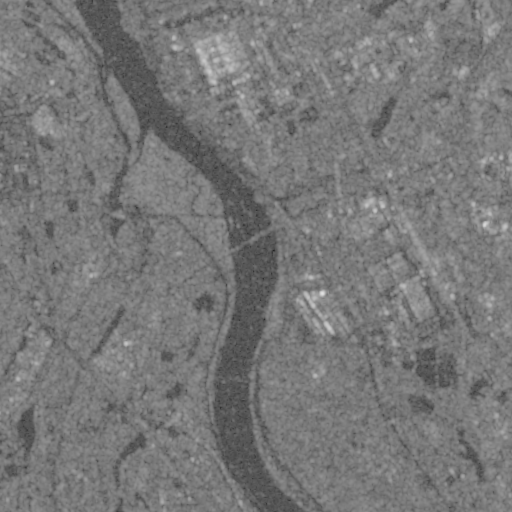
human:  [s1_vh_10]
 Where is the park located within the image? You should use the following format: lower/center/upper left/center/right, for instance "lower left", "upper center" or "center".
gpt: The park is located in the center left of the image.
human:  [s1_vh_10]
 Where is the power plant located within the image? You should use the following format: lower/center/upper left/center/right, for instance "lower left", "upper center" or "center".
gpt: The power plant is located in the upper left of the image.
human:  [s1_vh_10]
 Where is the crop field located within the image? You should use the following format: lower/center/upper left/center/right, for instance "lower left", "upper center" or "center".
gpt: There is no crop field in the image.

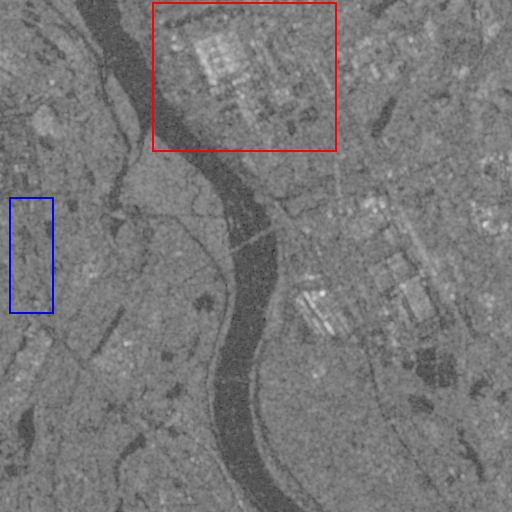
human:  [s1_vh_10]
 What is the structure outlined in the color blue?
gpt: The structure outlined in blue is a park.
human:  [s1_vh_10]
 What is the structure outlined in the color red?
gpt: The structure outlined in red is a power plant.
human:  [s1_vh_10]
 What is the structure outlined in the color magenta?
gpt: There is no magenta outline.